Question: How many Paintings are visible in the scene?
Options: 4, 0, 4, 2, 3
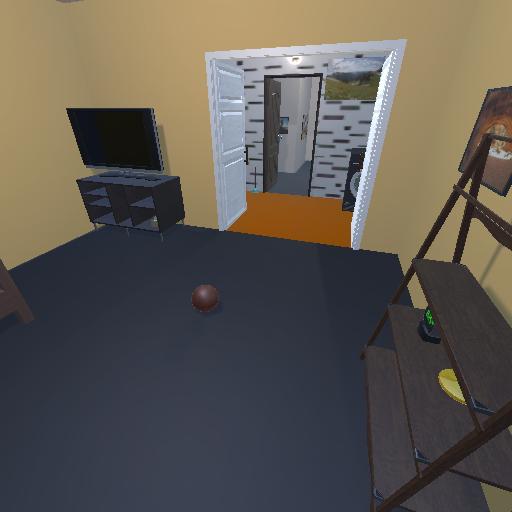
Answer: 4